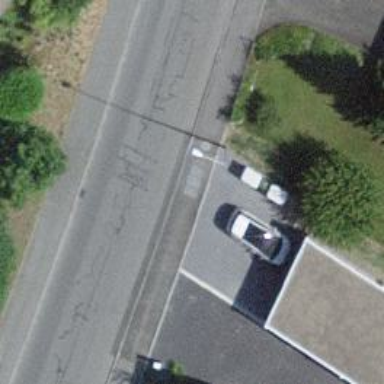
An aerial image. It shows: Service road with paving stones.